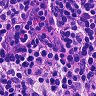
Metastatic tissue present: no